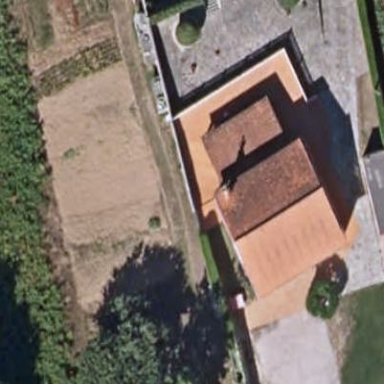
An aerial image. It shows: Simple house.